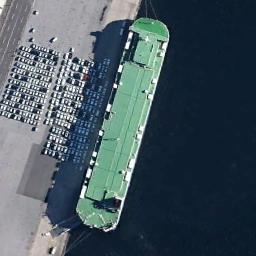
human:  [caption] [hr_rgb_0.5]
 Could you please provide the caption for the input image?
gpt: There is a ship in the blue water on the shore .

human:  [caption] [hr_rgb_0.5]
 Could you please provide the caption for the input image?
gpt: There are many containers on the dock next to the ship .

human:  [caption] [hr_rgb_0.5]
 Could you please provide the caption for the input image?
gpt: A green ro-ro ship docked at the dock with many neatly arranged cars .

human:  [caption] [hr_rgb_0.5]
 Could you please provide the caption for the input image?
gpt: The green cargo ship is docked at the truck terminal and the water is deep blue .

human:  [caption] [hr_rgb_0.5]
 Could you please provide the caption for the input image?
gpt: The green ship is at the harbor with many containers .